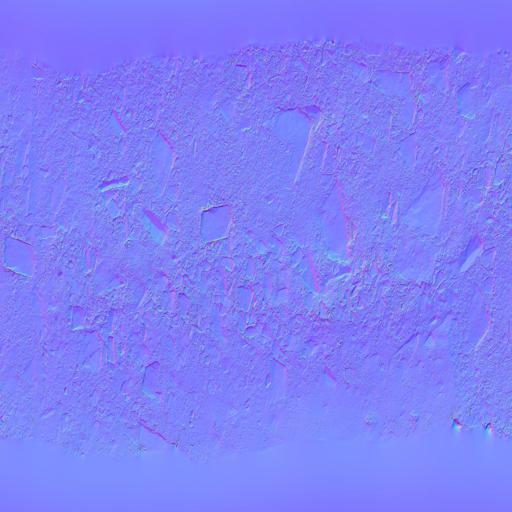
path pathway rock rocks rocky way